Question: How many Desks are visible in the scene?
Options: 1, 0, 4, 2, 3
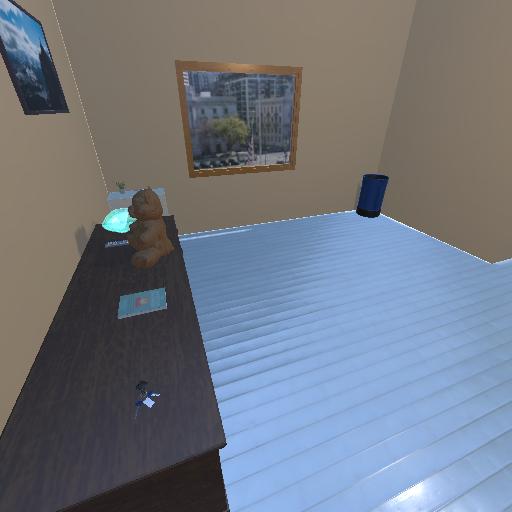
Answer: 1